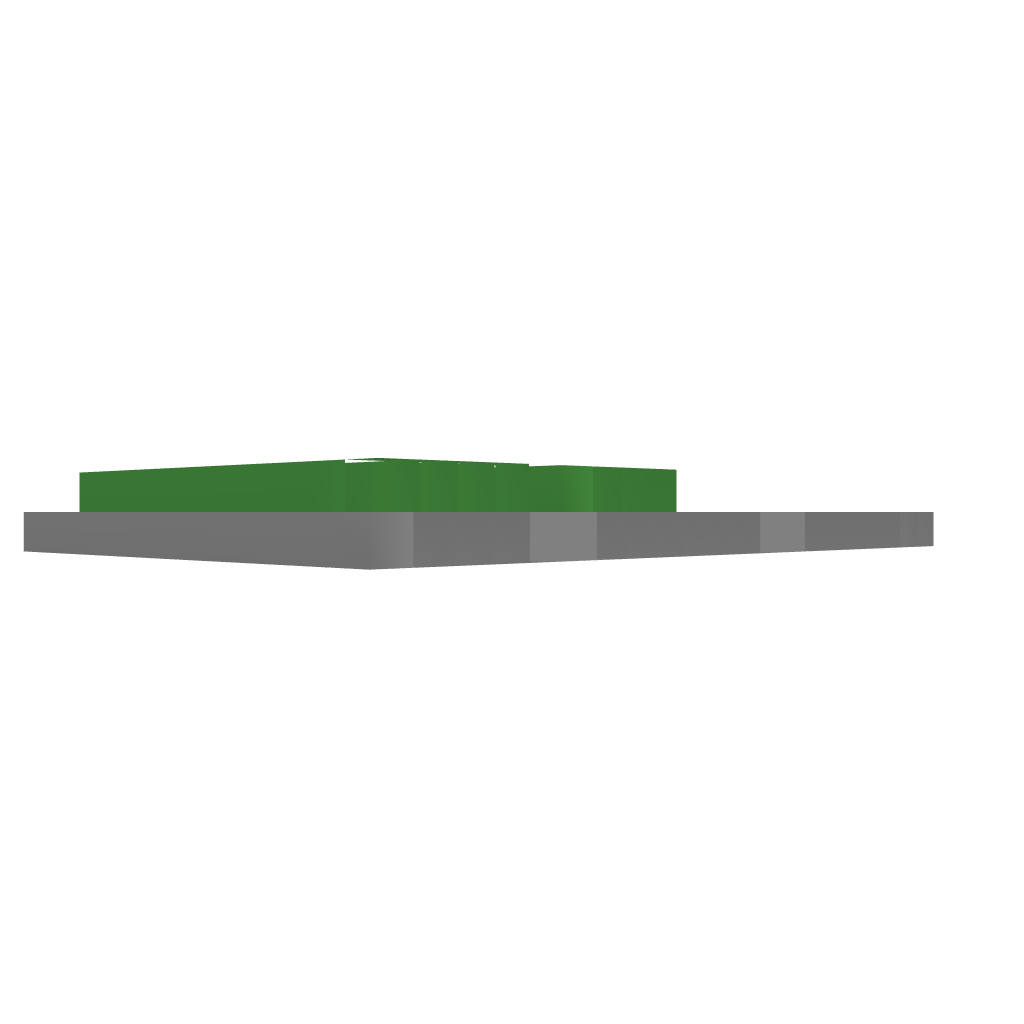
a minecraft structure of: Basic Farm bad low quality